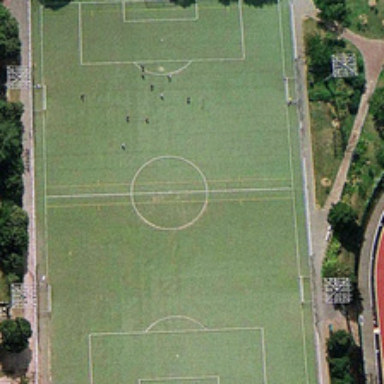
The footballground is next to the red track .